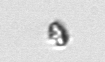
Label: Heterocapsa_rotundata